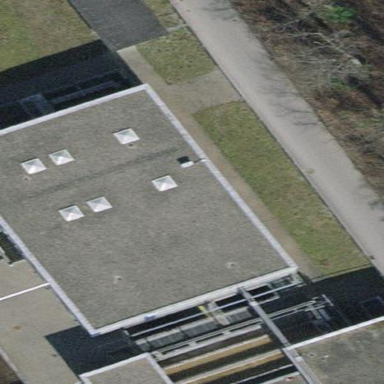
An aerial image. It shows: Service building.